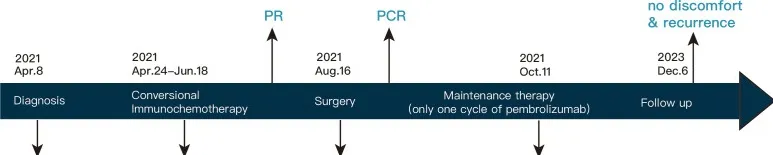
Treatment timeline.
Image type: chart (chart)